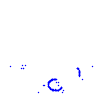
Particle: pion